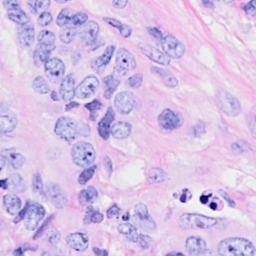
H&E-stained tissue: Breast